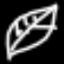
Label: leaf